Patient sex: M
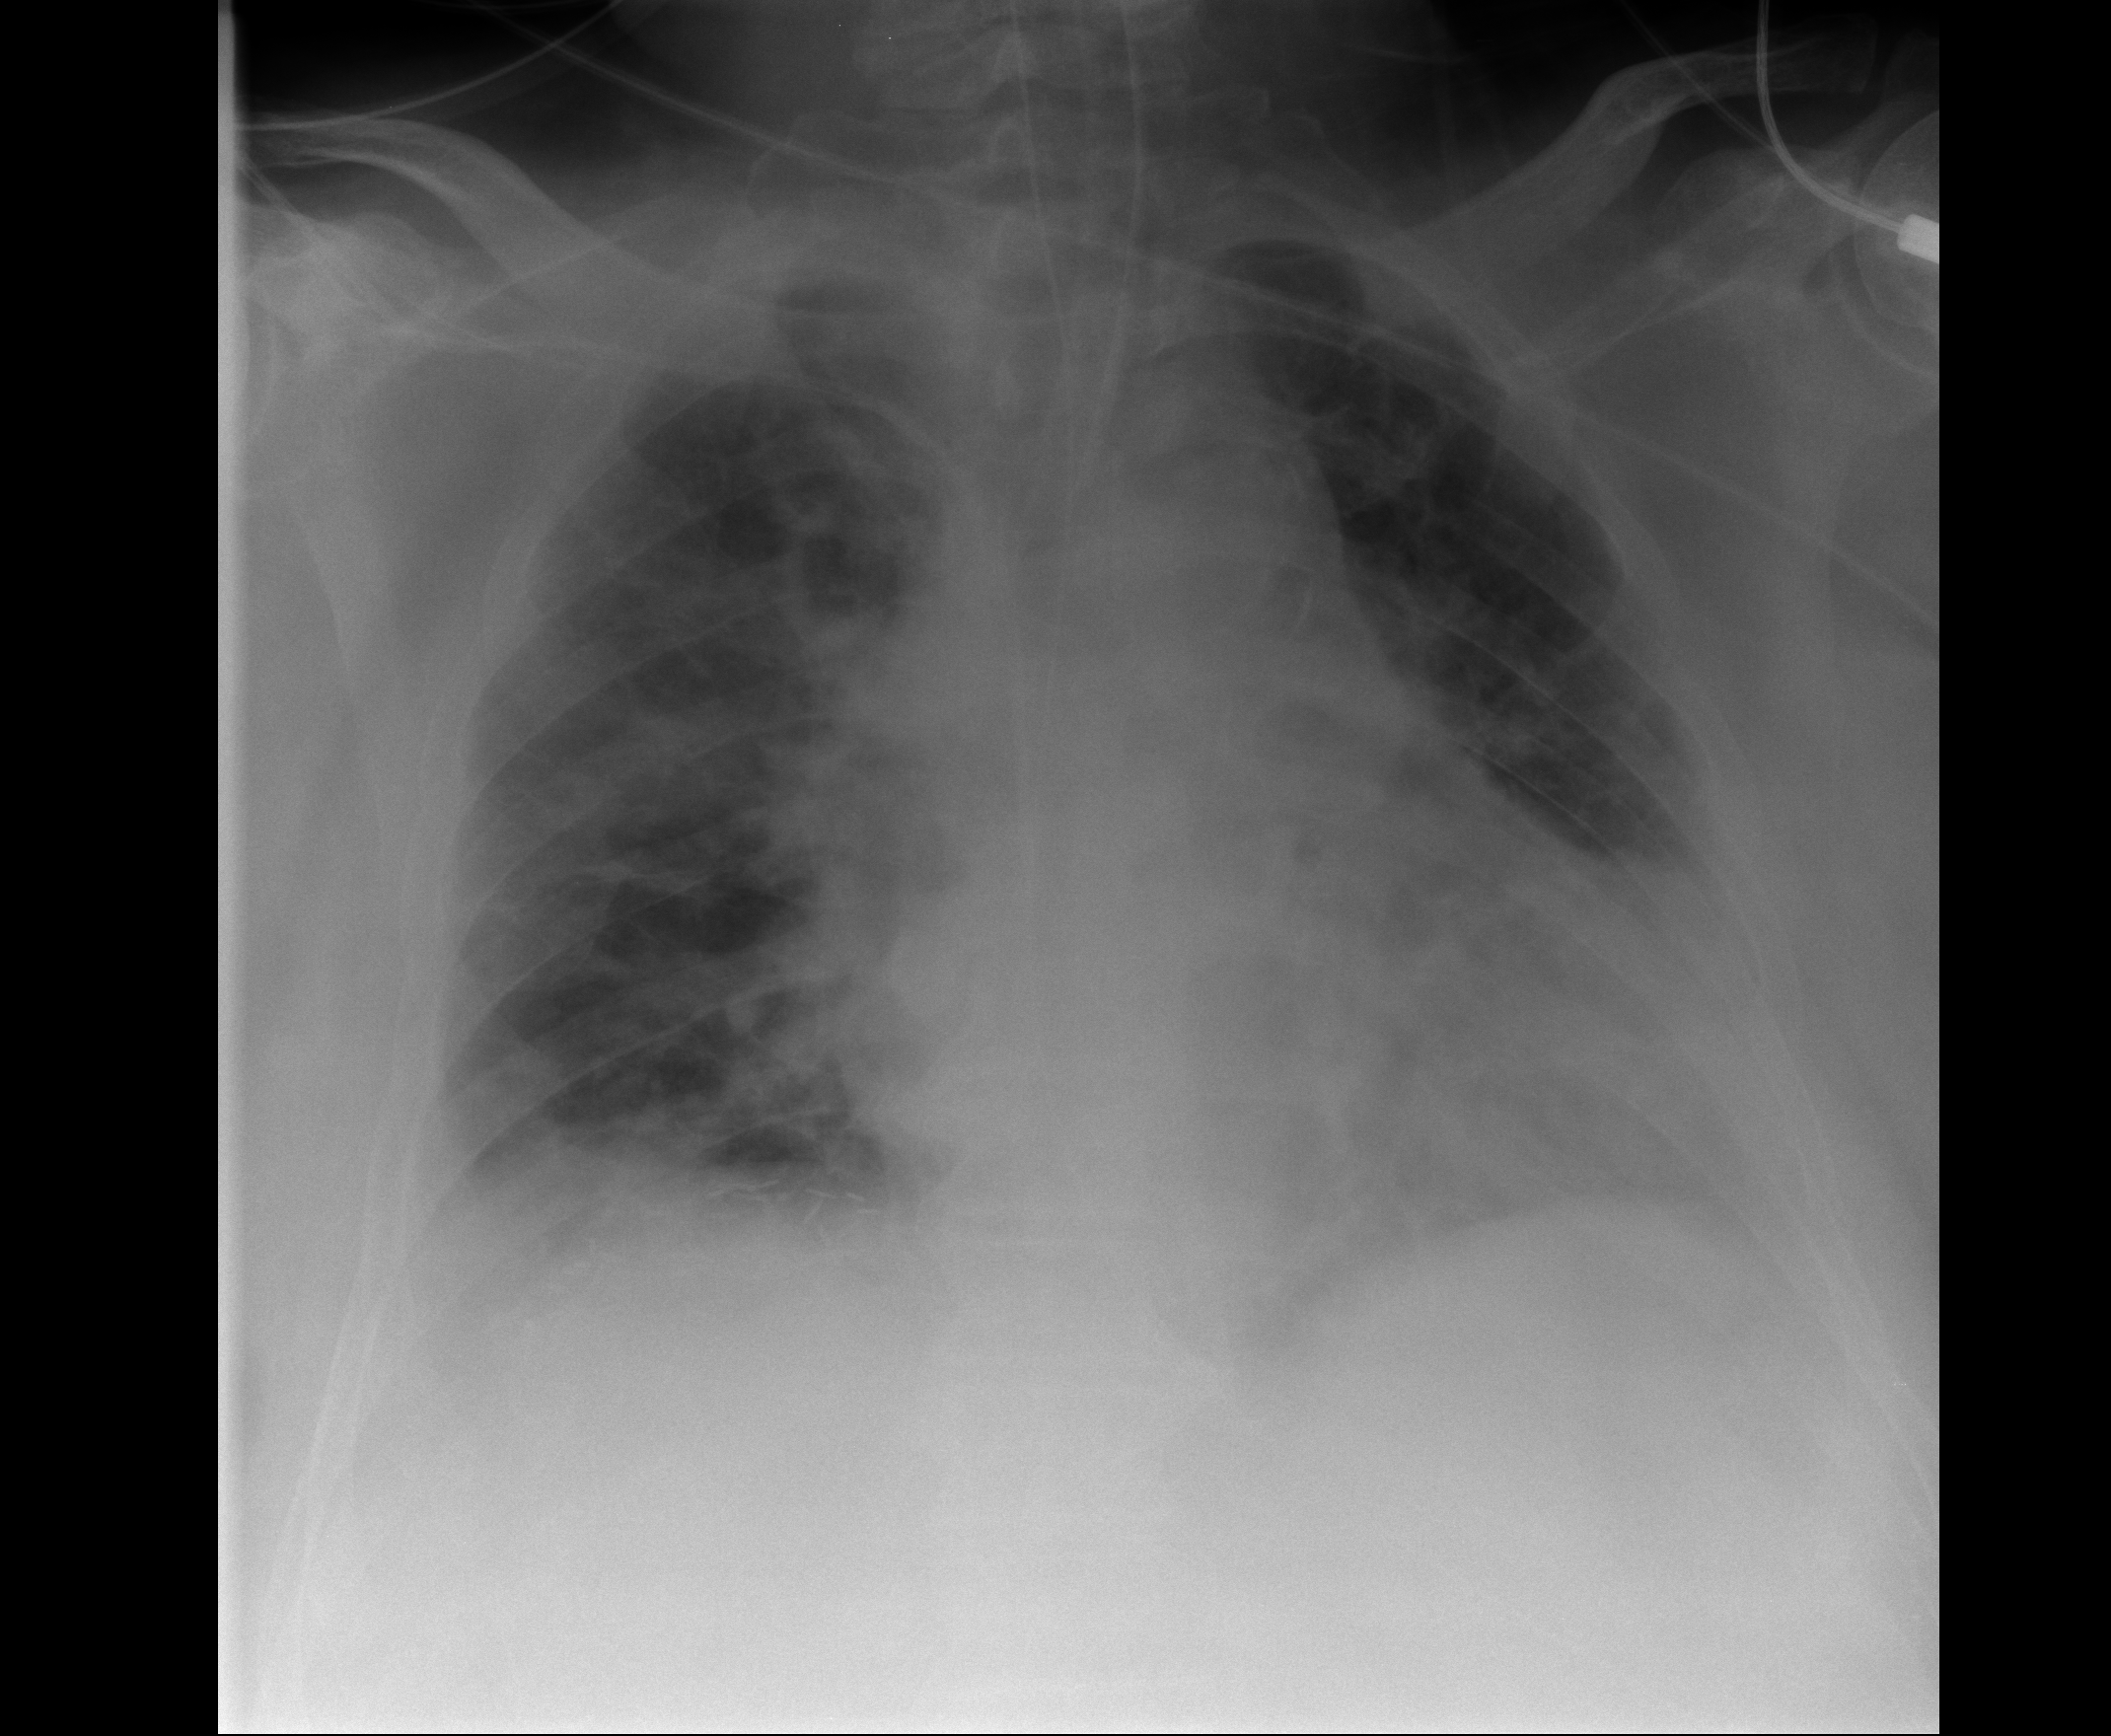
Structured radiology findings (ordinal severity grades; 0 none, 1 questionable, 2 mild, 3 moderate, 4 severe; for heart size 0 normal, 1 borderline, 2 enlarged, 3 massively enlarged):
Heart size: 2
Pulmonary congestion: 3
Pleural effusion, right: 2
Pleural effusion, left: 2
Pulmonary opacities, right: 2
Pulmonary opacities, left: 1
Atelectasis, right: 2
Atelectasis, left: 2